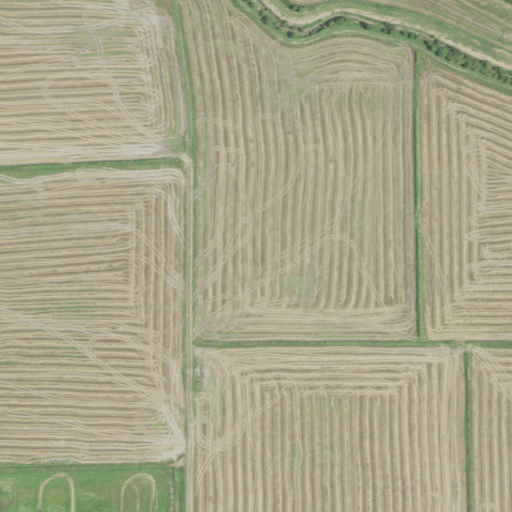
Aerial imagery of plain(s) in Louisiana named Prairie Mammou containing only cultivated crops